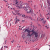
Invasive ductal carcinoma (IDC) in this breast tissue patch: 0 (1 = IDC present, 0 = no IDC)